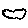
Label: cloud